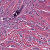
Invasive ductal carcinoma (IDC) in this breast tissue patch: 1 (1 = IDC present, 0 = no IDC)